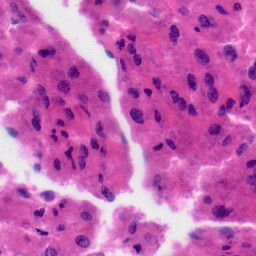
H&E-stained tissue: Liver